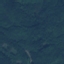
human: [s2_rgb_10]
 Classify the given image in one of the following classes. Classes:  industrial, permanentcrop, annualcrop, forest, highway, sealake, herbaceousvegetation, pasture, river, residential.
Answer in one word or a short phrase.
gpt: Forest